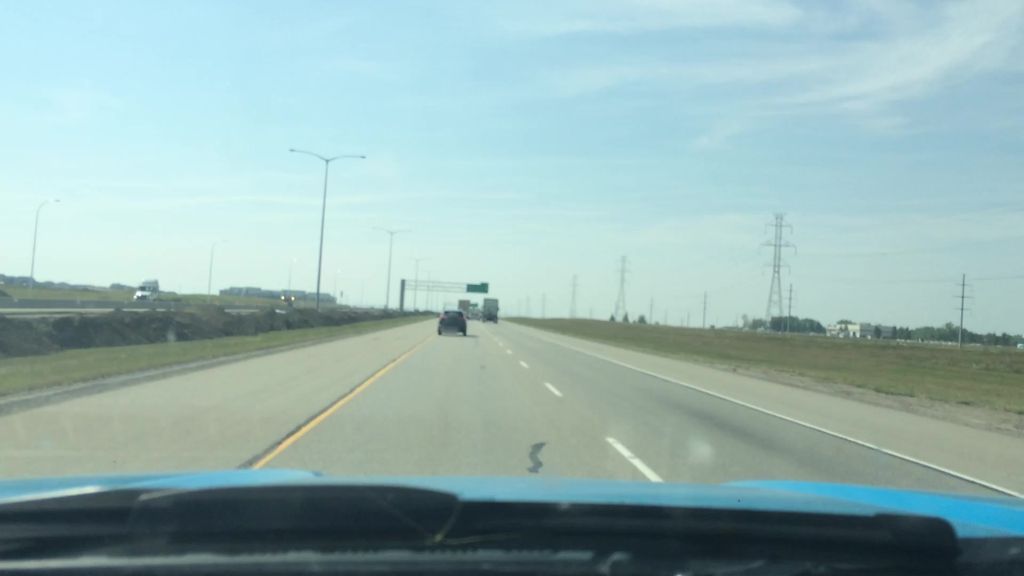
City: calgary